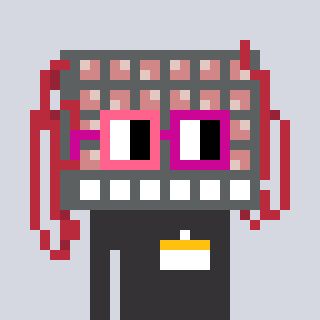
a pixel art character with square pink and red glasses, a turing-shaped head and a grayscale-colored body on a cool background